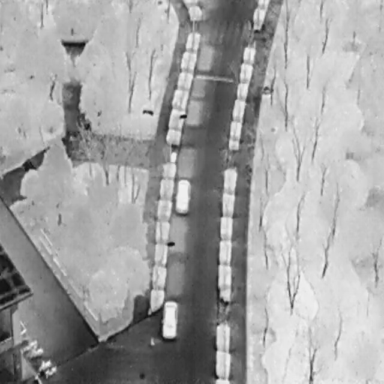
There are two Cars in the infrared image.